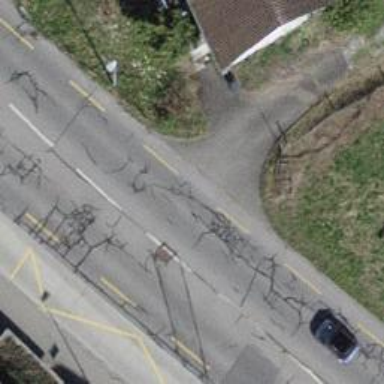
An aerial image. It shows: Tertiary road with asphalt surface and cycle lane.